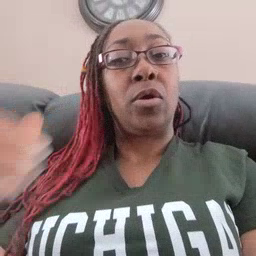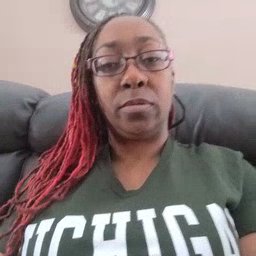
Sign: hair